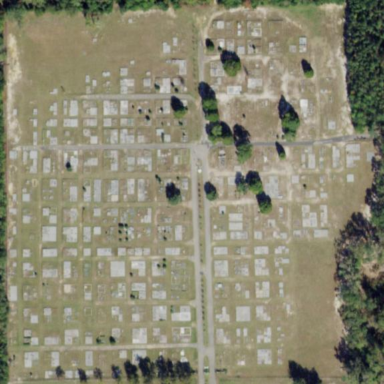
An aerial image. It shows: Cemetery.